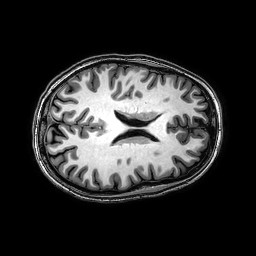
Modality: T1w
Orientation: axial
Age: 23
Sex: female
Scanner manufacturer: philips
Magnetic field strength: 3 T
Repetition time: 0.008239 s
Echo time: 0.00377 s